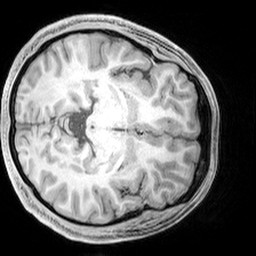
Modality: T1w
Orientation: axial
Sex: male
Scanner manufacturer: siemens
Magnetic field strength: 3 T
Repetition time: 2.3 s
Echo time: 0.00226 s